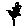
Label: flower